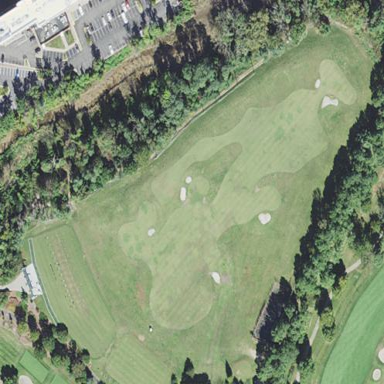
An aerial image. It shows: Driving range for golf situated on grass land.